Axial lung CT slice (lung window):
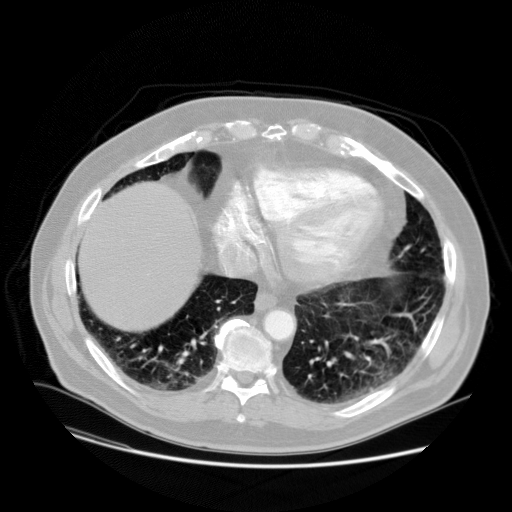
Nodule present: no